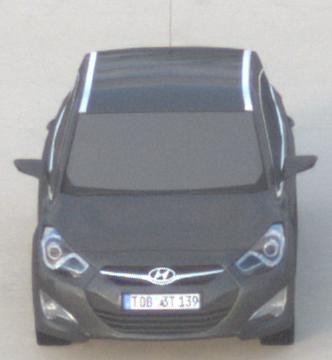
Make: Hyundai
Model: i40 Kombi 1.6 GDI
Detailed model: i40 (VF) Kombi
Model produced from: 2012/08
Model produced until: 2013/09
Doors: 5
Color: gray
Road condition: dry road
Daytime: sunrise or sunset
Contrast: low contrast